Question: When I use the follow code in eclipse 'Dynamic Web Project' inside 'servlet' , like this :
'''
@WebServlet("/CreateCustomerServlet")
public class CreateCustomerServlet extends HttpServlet {
private static final long serialVersionUID = 1L;
private void test() throws SQLException, ClassNotFoundException {
// use the JAR ...
Class.forName("com.mysql.jdbc.Driver");//here the exception
}
}
'''
it throw the exception:
'java.lang.ClassNotFoundException: com.mysql.jdbc.Driver'
in the line:
'Class.forName("com.mysql.jdbc.Driver");'
In the Build path of the dynamic web project I added the jar:
'mysql-connector-java-5.1.21-bin.jar'
I add snapshot of the folder , you can see where it is the required jar -

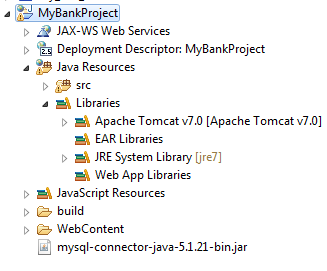
Answer: As your screenshot shows, the mysql jar doesn't appear under the node. Paste the jar in 'WebContent/WEB-INF/lib', and it will be automatically added to the build path 'and' to the runtime classpath of the webapp (and it will appear under ).